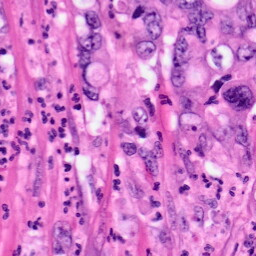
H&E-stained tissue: Pancreatic